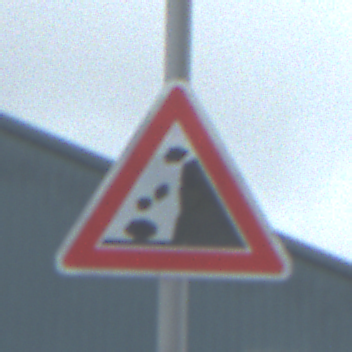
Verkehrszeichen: SteinschlagRechts
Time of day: Midday
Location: Outdoor (Suburban)
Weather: Overcast
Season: NotSpecified
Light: Natural